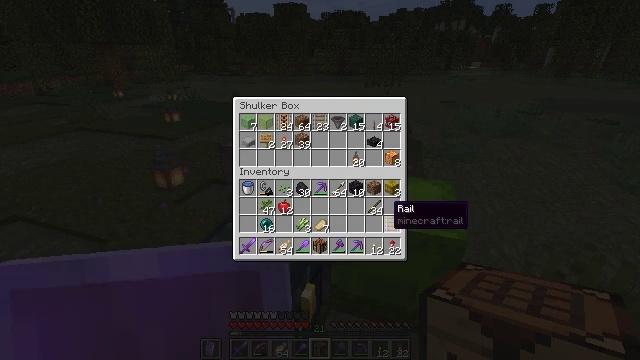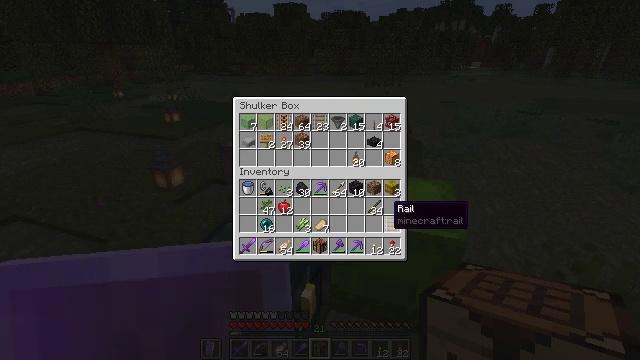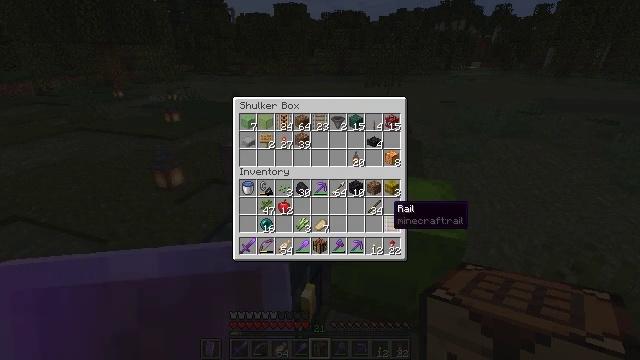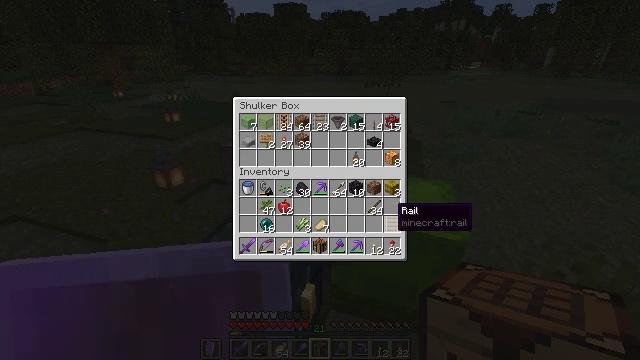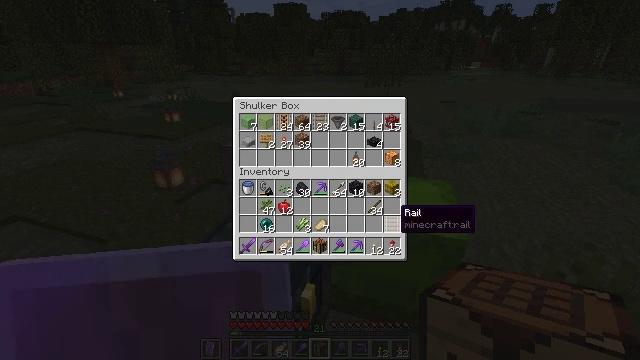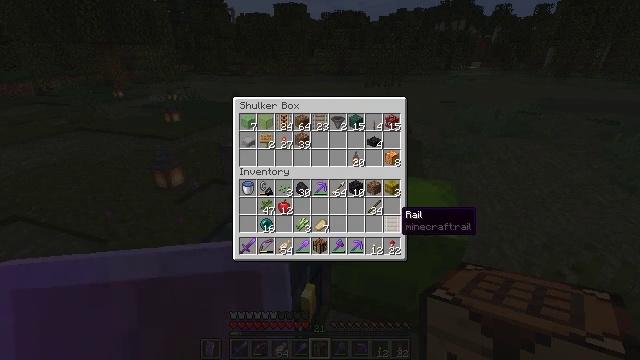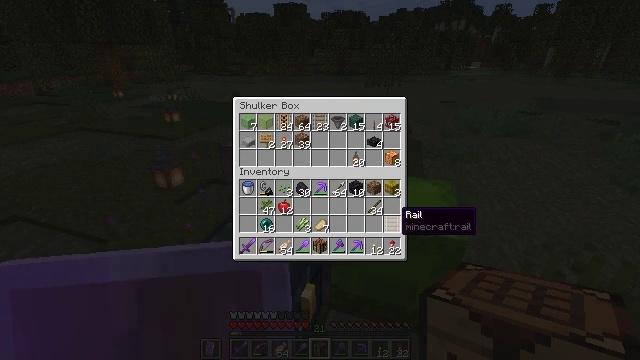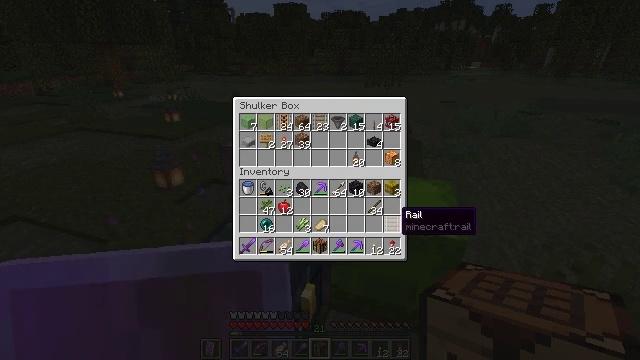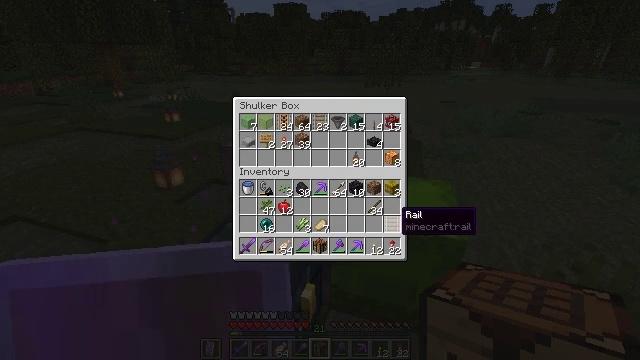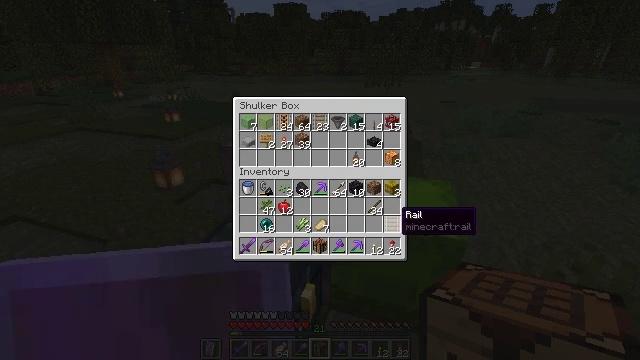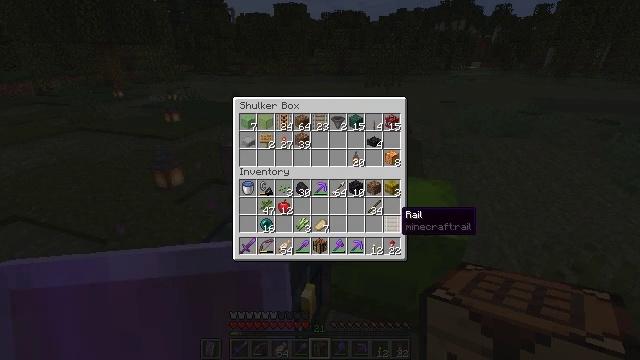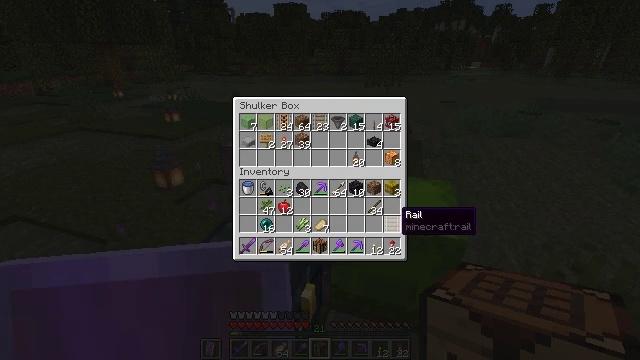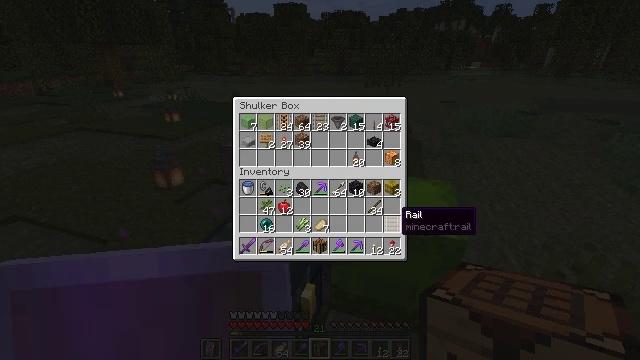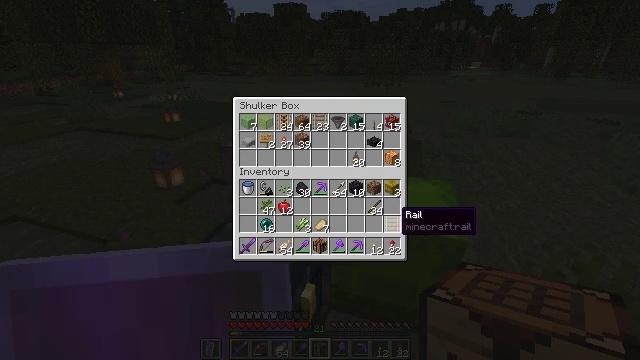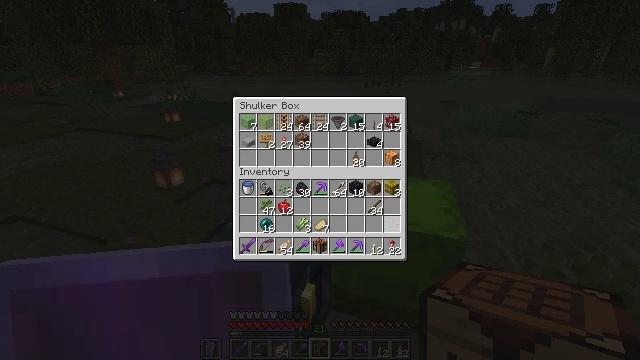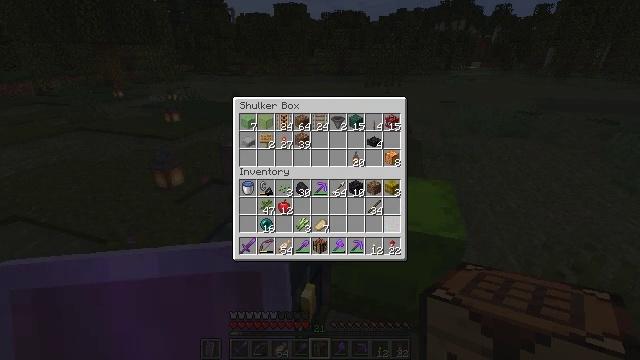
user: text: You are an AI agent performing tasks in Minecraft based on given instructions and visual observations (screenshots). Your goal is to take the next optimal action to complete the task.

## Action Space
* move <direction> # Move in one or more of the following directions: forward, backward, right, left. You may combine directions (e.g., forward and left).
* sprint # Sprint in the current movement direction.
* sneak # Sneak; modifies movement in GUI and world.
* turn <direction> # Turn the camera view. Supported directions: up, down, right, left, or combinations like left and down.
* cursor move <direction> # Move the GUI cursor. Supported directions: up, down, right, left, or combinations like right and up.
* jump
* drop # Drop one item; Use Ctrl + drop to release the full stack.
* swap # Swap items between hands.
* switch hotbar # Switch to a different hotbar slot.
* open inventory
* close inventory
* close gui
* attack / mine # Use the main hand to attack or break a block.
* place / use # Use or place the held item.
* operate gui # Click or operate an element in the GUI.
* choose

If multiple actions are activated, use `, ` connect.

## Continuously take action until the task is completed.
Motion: motion action
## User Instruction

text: Attack the lime shulker box to collect its contents.
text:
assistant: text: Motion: sneak
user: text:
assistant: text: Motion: sneak
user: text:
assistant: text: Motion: sneak
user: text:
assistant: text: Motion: sneak
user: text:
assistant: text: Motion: sneak
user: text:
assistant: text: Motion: sneak
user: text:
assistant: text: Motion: sneak
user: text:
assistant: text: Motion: sneak
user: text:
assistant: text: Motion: sneak
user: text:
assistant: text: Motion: sneak
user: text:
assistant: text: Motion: sneak
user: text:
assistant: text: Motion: sneak
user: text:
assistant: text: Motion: sneak
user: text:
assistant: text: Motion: sneak, attack / mine
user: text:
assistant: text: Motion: sneak, attack / mine
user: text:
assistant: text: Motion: sneak
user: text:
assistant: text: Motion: sneak
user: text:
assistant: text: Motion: sneak
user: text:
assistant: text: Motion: sneak, turn left and up
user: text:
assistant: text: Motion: sneak, turn left and up
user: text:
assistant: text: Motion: sneak
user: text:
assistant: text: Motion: sneak
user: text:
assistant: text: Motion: sneak
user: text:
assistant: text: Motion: sneak
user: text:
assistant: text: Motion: sneak
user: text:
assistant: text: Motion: sneak
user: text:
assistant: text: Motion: sneak, attack / mine
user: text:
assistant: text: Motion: sneak, attack / mine
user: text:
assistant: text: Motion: sneak, attack / mine
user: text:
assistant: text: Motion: sneak